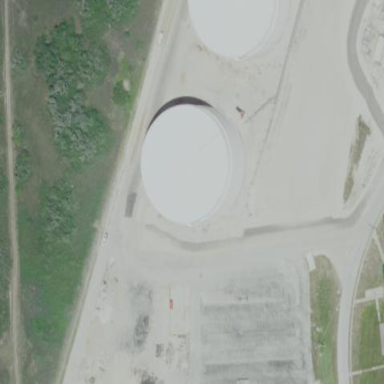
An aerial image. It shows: Building with storage tank.